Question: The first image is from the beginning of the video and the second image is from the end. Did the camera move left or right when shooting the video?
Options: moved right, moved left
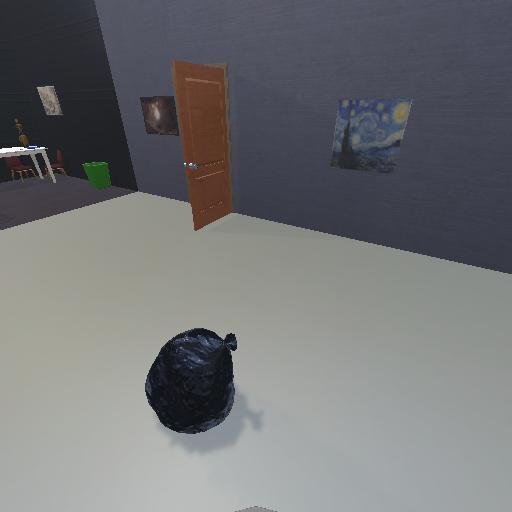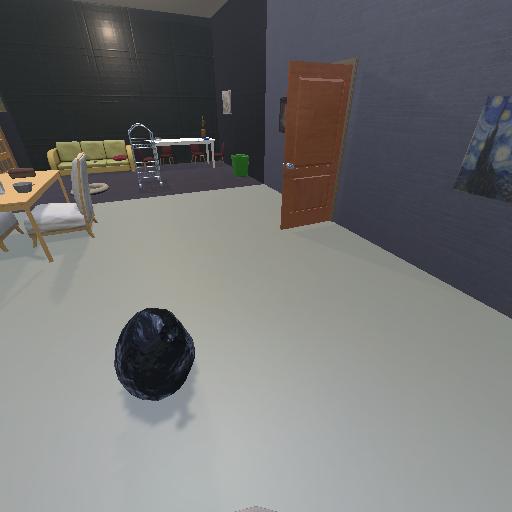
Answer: moved right